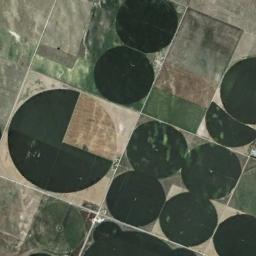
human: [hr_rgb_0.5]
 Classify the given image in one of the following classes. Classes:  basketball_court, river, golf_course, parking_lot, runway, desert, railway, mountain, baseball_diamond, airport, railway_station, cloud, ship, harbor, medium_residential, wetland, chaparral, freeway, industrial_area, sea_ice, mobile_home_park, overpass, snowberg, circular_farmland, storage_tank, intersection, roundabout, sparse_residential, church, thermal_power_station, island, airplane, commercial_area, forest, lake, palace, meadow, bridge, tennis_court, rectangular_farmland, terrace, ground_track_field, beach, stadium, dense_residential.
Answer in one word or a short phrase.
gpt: circular_farmland